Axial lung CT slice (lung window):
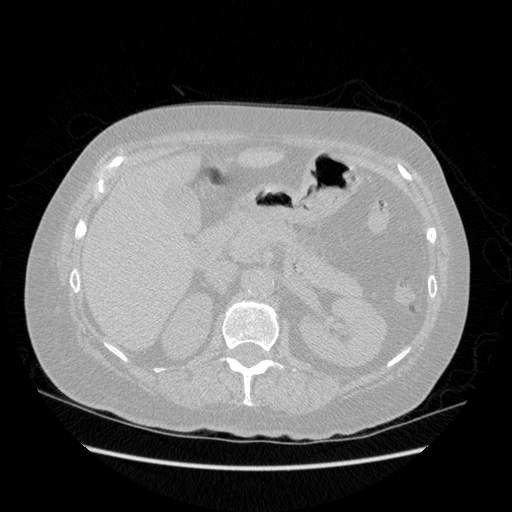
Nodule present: no